Question: I'm trying to figure out how does Node.JS (of its Windows version) is working behind the scenes.
I know there is user mode and kernel mode threads, and I know the processing model looks like this:

I also know that moving from a kernel mode thread to a user mode thread is consider to be a context switching.
Does Node.JS C++ Non-Blocking worker threads are kernel mode ? and where does the single event loop thread lives at kernel mode or user mode ?
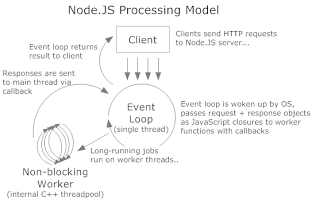
Answer: As you know node.js has a single threaded architecture. The JavaScript environment and event-loop is managed by a single thread only, internally all the other threads are handled by a C++ level thread pool (like asynchronous I/O handled by libuv thread) .
To answer your question these node.js C++ non-blocking worker threads are not kernel mode. They are user mode. The event-loop thread is also user mode. The threads request kernel mode as and when needed.
When the CPU is in kernel mode, it is assumed to be executing trusted software. Kernel mode is the highest privelege level and the code has full access to all devices. In Windows, only select files written by Windows developers runs completely on kernel mode. All user mode software must request use of the kernel by means of a system call in order to perform privileged instructions, such as process creation or I/O operations.
All processes begin execution in user mode, and they switch to kernel mode only when obtaining a service provided by the kernel. This change in mode is termed mode switch, not context switch, which is the switching of the CPU from one process to another.
I hope it is clear to you that even user-mode threads can execute privileged operations (network access) via system calls, and return to user-mode when required task is finished. Node.js simply uses system calls.
Source : <URL>
### Update
I should have mentioned that mode switch does not always mean context switch. Quoting the <URL>:
> When a transition between user mode and kernel mode is required in an
operating system, a context switch is not necessary; a mode transition
is not by itself a context switch. However, depending on the operating
system, a context switch may also take place at this time.
What you mention is also correct that mode switch can cause context switch. But it does not happen always. It is not desirable to have context switches (heavy performance penalty) whenever mode switch happens. What happens inside Windows is difficult to say, but most likely mode switch does not cause context switch every time.
Regarding the one-to-one thread model. Both Windows and Linux follow that. So given each user thread (like node.js event loop thread) OS provides a kernel thread, which takes care of the system calls. Node.js can only invoke mode switch through system calls. Context switch is controlled only by the kernel (thread scheduler).
### Update 2
Yes, HTTP.SYS executes in kernel mode. But there is more to it. Node.js does not have many threads, so fewer context switching happens between threads unlike IIS. Context switch (mode switch) for each request is definitely less in HTTP.SYS. It is an improvement from past (which happened to be a disaster), see <URL>. The context switching due to multiple threads is much more than reduction of context switch by using HTTP.SYS. So overall node.js has less context switches.
HTTP.SYS also has other advantages over node's own HTTP implementation that helps <URL> to use HTTP.SYS from node itself to take those advantages. But for now, I don't think HTTP.SYS/IIS compete anywhere near node.js.